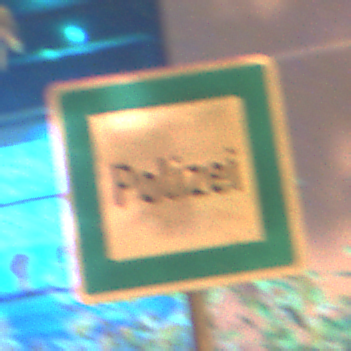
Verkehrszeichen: Polizei
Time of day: Night
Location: Outdoor (Urban)
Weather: PartlyCloudy
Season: NotSpecified
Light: Artificial